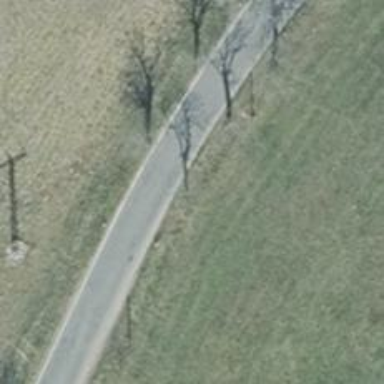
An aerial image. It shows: Beautiful avenue lined with deciduous broadleaved trees.